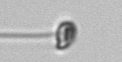
Label: flagellate